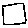
Label: square